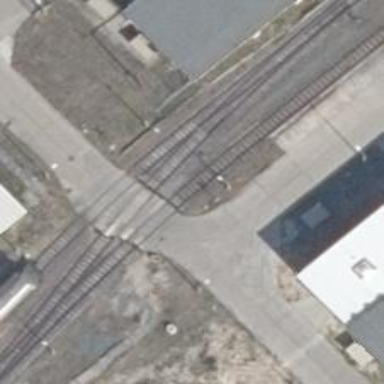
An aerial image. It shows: Railway level crossing.